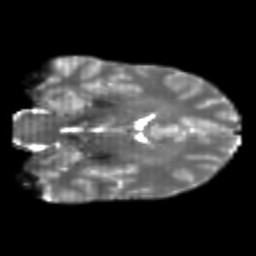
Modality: T2w
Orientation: coronal
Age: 22
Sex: male
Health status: healthy
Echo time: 0.074 s